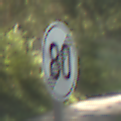
Verkehrszeichen: EndeGeschwindigkeit80
Umgebung: Outdoor, Nature
Tageszeit: MorningAfternoon
Wetter: Clear
Licht: Natural
Jahreszeit: NotSpecified
Kontrast: LowContrast